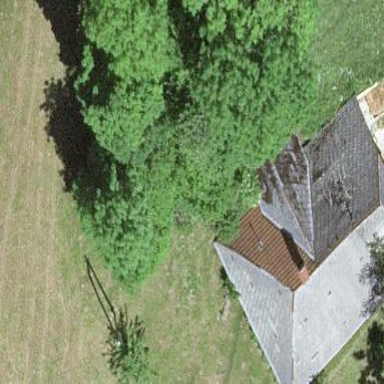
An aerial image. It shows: Farm building.